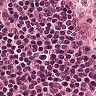
Metastatic tissue present: no